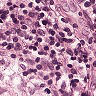
Metastatic tissue present: no